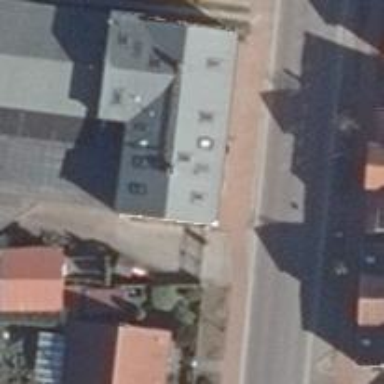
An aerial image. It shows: Community centre with community hall.